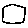
Label: square